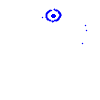
Particle: pion